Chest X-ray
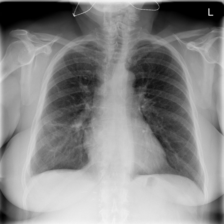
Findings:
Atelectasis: negative
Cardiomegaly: negative
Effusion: negative
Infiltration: negative
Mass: negative
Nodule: negative
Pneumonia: negative
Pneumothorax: negative
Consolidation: negative
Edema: negative
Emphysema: negative
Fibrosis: negative
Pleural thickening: negative
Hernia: negative